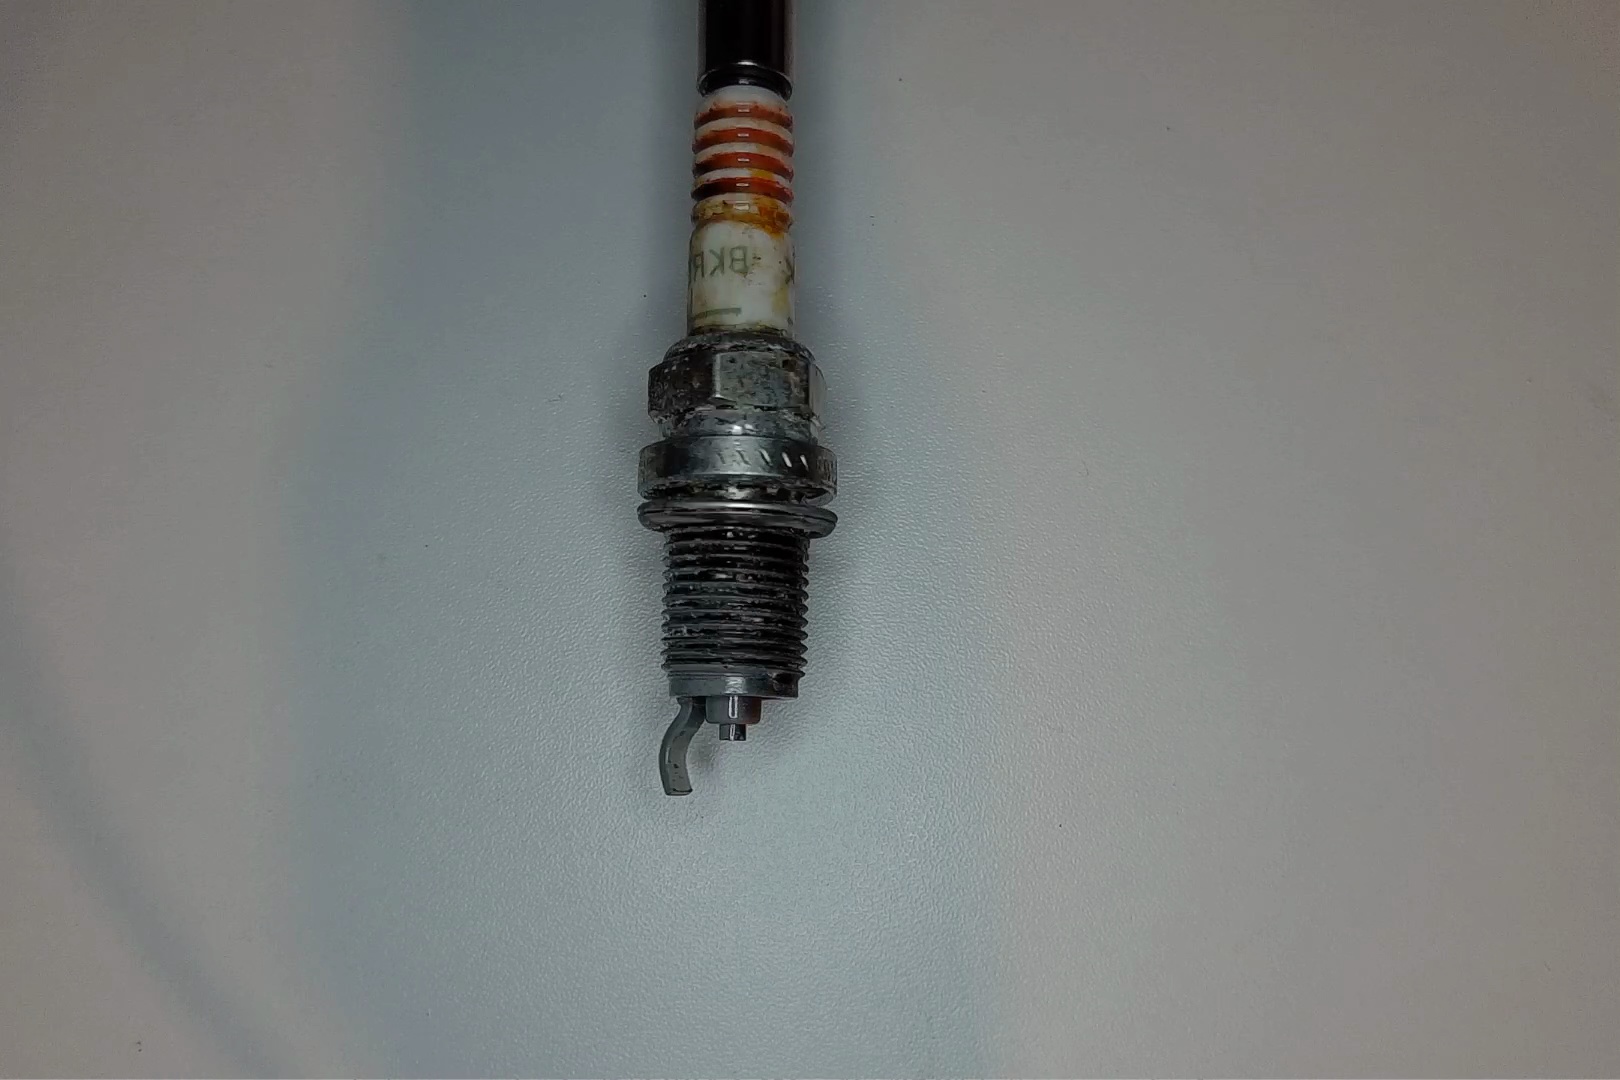
Label: anomaly